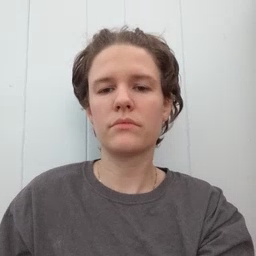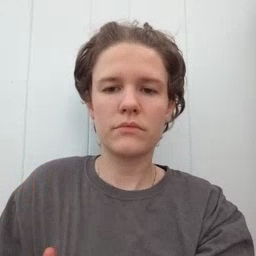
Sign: beside